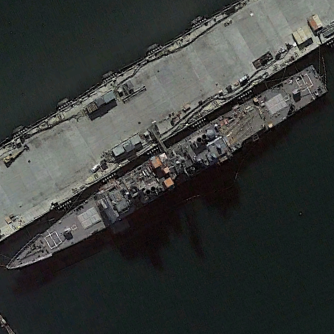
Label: cruiser